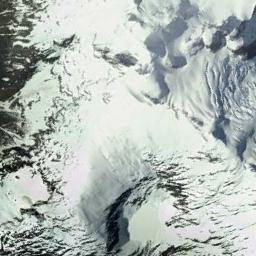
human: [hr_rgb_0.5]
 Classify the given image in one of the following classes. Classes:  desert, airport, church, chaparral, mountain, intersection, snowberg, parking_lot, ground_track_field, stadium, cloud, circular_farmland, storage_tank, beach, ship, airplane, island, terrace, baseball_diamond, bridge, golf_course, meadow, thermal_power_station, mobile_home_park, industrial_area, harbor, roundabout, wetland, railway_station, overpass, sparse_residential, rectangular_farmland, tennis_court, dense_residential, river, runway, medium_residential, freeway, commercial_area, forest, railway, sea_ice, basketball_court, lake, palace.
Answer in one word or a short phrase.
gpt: snowberg